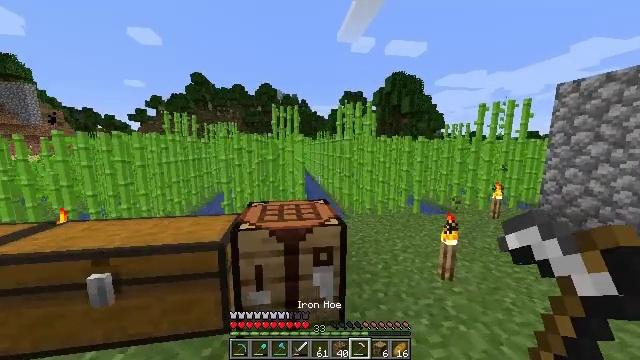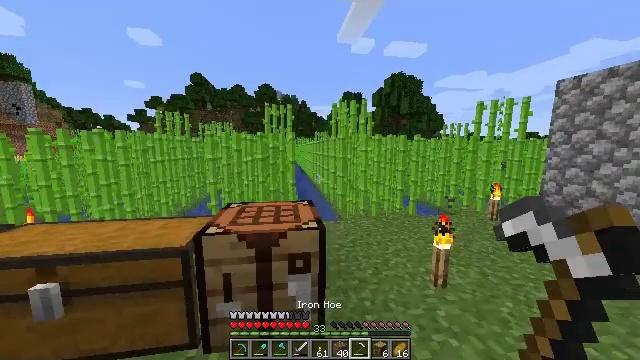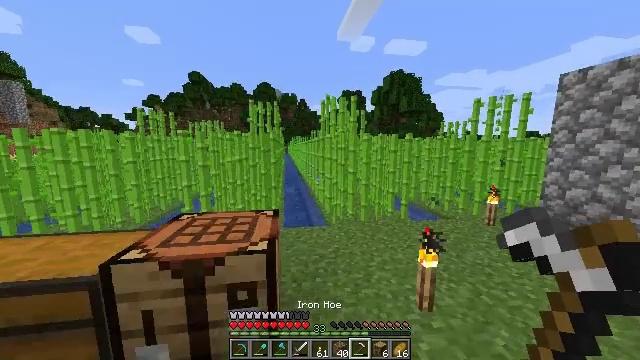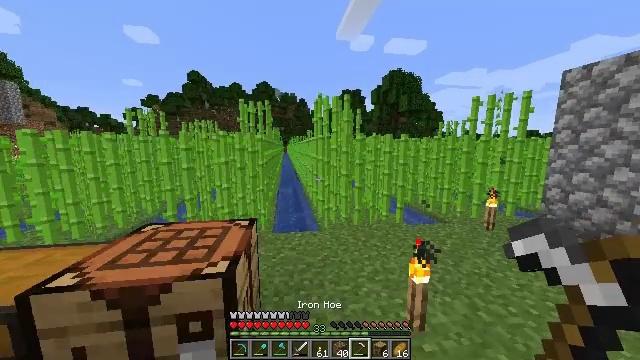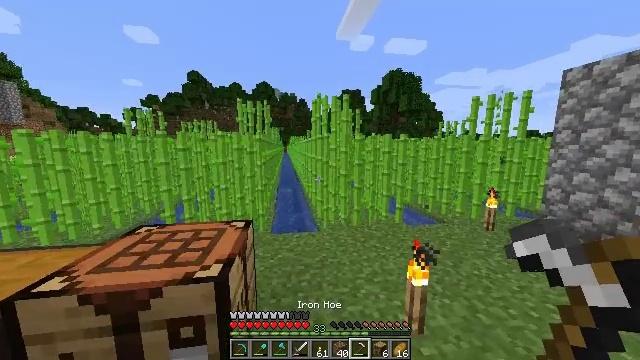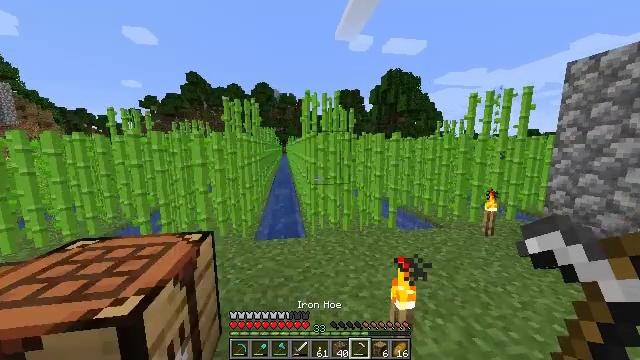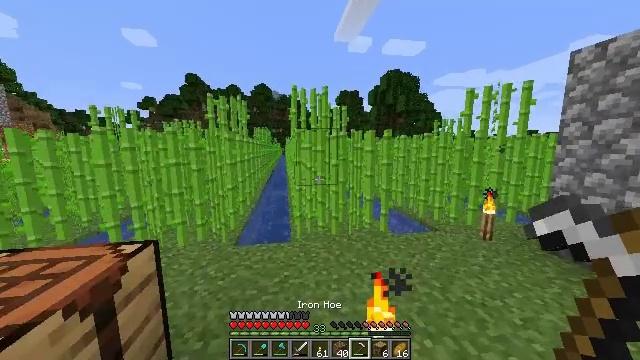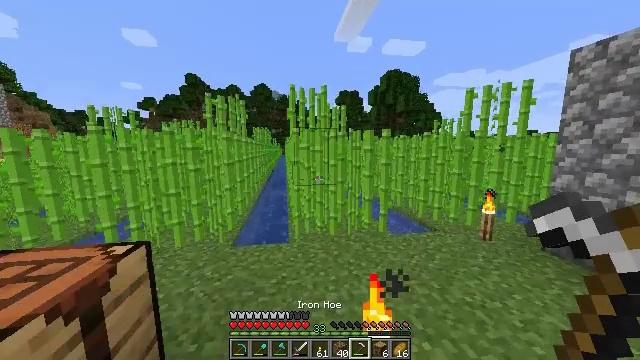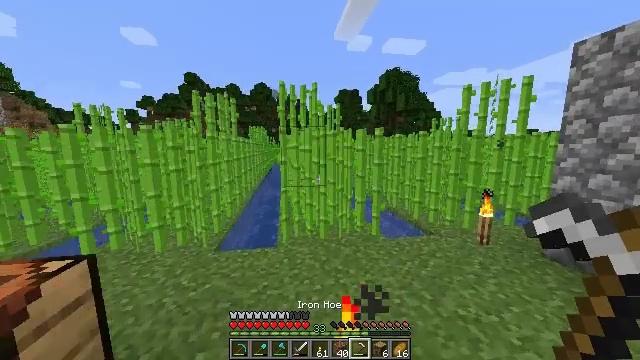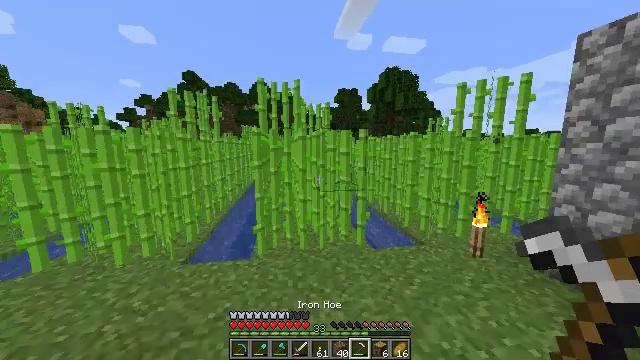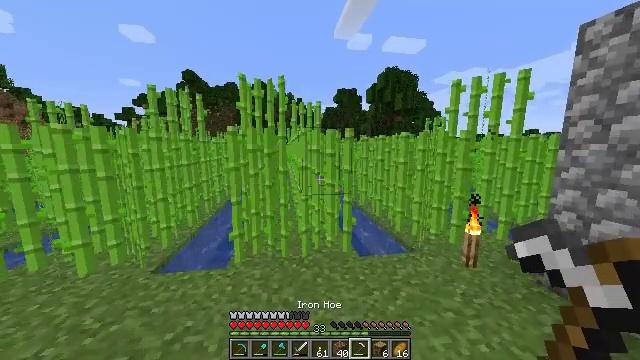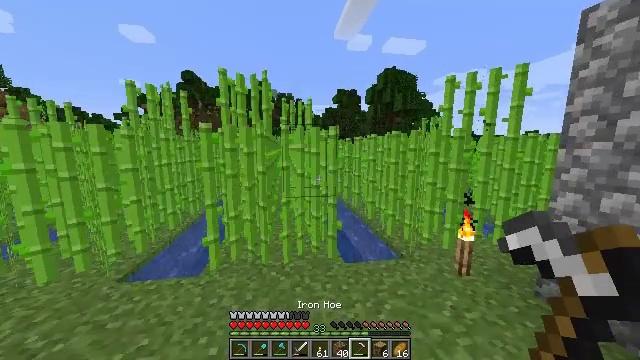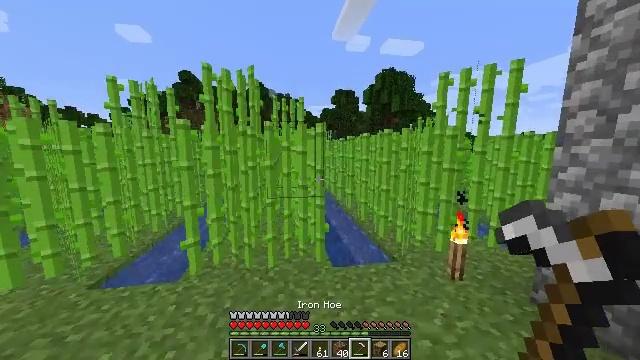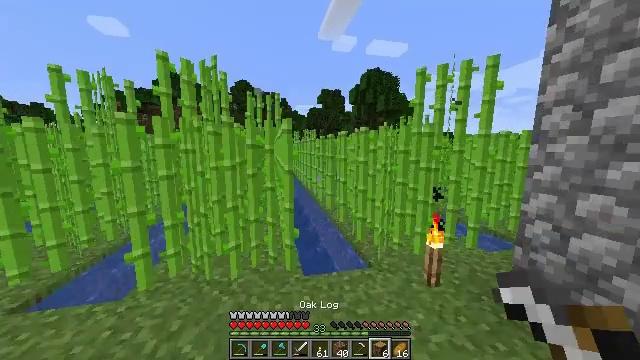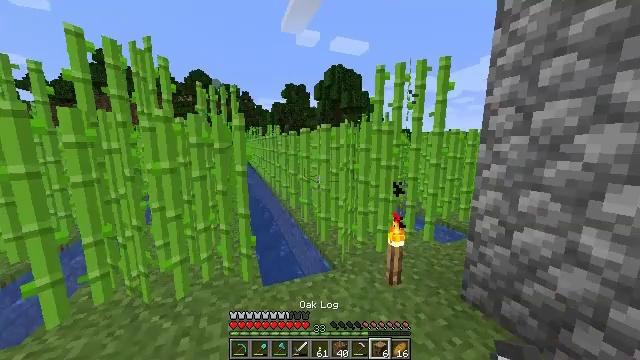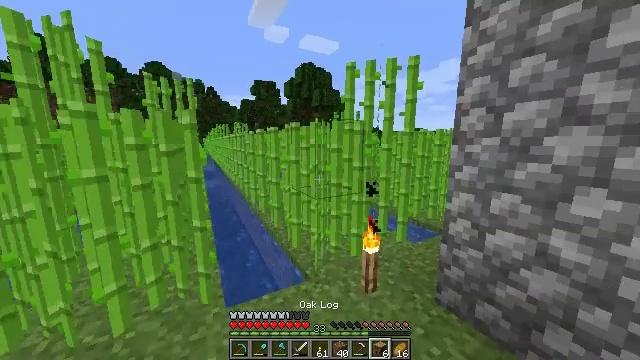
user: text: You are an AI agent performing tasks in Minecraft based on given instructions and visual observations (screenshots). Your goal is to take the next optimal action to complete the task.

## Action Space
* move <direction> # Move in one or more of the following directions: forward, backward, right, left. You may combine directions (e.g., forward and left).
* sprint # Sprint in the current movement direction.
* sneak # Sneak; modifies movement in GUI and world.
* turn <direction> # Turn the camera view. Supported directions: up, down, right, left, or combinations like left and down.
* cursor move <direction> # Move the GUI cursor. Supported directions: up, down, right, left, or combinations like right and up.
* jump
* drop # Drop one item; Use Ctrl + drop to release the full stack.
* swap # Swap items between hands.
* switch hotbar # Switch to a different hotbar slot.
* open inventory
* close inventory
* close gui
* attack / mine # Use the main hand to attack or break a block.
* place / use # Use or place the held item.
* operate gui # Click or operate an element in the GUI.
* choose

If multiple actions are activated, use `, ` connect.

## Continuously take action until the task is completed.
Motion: motion action
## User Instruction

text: Harvest sugar cane from the plant.
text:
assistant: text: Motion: move forward and move right, sprint
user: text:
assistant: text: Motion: move forward and move right, sprint
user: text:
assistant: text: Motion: move forward and move right, sprint
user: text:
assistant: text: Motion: move forward and move right, sprint
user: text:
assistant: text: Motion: move forward and move right, sprint
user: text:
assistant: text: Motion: move forward and move right, sprint
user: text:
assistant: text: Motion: move forward and move right, sprint
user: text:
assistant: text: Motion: move forward and move right, sprint
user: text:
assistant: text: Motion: move forward and move right, sprint
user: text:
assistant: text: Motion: move forward and move right, sprint
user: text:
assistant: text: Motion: move forward and move right, sprint
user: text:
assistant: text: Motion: move forward and move right, sprint
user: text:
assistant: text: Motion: move forward and move right, sprint, turn right
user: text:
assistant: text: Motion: move forward, sprint, turn right
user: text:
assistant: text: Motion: move forward, sprint, turn right
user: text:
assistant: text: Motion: move forward, sprint, turn right
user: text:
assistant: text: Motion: move forward
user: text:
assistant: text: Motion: move forward
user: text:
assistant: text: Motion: move forward
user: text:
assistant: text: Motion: move forward
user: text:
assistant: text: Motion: move forward
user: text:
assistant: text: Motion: move forward and move right
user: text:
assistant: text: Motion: move forward and move right
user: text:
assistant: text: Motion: move forward and move right, turn right
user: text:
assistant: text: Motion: move forward and move right, turn right
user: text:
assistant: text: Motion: move forward and move right, turn right
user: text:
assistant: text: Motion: move forward and move right, turn right
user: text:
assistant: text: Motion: move forward and move right
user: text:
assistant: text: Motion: move forward and move right
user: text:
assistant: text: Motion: move right